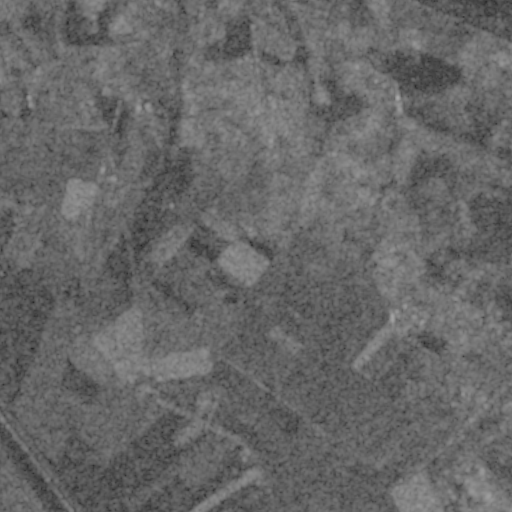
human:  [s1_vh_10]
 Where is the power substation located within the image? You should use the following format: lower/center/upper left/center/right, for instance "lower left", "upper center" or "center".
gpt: The power substation is located in the lower right of the image.
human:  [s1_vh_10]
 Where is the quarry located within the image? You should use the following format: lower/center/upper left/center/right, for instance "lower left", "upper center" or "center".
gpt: The quarry is located in the lower right of the image.
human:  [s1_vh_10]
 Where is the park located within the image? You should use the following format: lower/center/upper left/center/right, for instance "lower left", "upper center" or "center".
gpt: There is no park in the image.

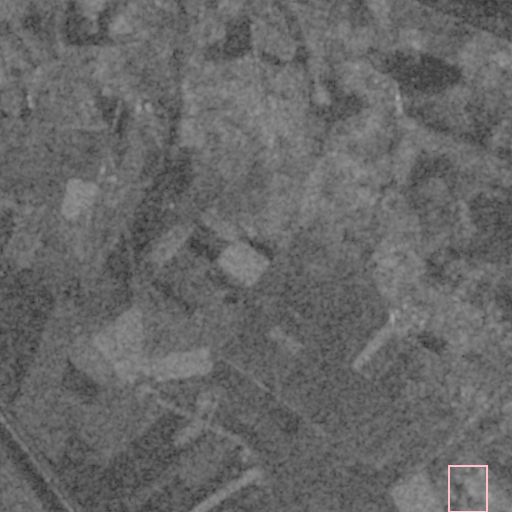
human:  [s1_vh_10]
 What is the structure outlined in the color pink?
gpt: The structure outlined in pink is a quarry.
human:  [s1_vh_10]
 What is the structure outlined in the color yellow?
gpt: There is no yellow outline.